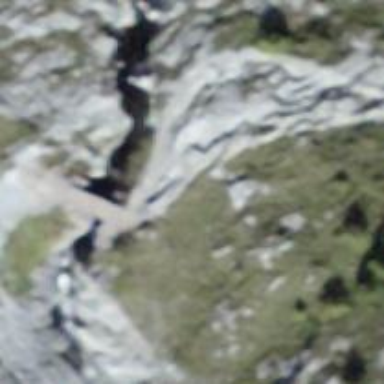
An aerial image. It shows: Path on bridge with excellent trail visibility.